Question: Just starting with CoreData and just wondering, how to create "complex" 'FetchRequest'. I have following data-structure (minified for question):

There are several books and several people (creators). Creators can be an author, translator, illustrator (...). Some "Creator" have several "roles", that's why I ended up with the "CreatorBook-Entity", because sometimes the same creator has different roles for different books..
Anyway... In the app I show the 'Book' and there's a CollectionView with other 'Books' from the same Author (='Creator' with the 'role= Author'). I tried to create a 'FetchRequest' but didn't know how to combine the different Entities, so at the moment I iterate through CoreData like the following:
'''
//Get all Creators from Book and get the first Author
Creator* author;
NSSet* creatorSet = self.book.creator;
if( [creatorSet count] > 0 ){
for(CreatorBook *uObjects in creatorSet){
if([uObjects.role isEqualToString:@"Author"]){
author = uObjects.creator;
break; //get first author
}
}
}
//Get all the Book from the same Author
if(author != nil){
NSSet* authorBooks = author.book;
NSMutableArray* books = [[NSMutableArray alloc] init];
for(CreatorBook* object in authorBooks){
Book* a = object.book;
[books addObject:a];
}
_authorBookCollection = books;
[self.bookPreview reloadData];
}
'''
Is there a way to get the same result with one 'FetchRequest'?
How can I get all 'Books' if there are more than one 'Author'? (my code above stops at the first)
Is it possible to fetch all 'Books' ordered by an attribute from Creator (for example the authors fullname (more than one author -> show book several times))?
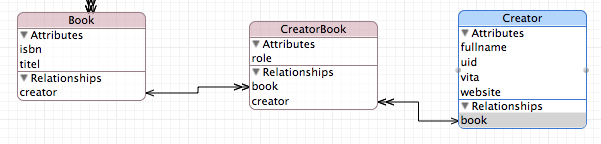
Answer: First, your attribute name 'creator' for the Book entity is misleading. Potentially, a book has more than one creator, i.e. an author, illustrator, etc. So I used 'creators' (in the plural) to reflect the to-many relationship. Similarly, I renamed the to-many relationship from Creator to the join table 'books'.
Second, I am assuming that the book has only one author - or one creator with the same role. Of course, it is thinkable that this could be different (there is a solution for that case as well).
'''
NSSet *creatorsOfThisBook = book.creators;
Creator *authorOfThisBook = [[creatorsOfThisBook filteredSetUsingPredicate:
[NSPredicate predicateWithFormat:@"role = %", @"author"]] anyObject];
NSSet *booksByThisAuthor = [[authorOfThisBook.books filteredSetUsingPredicate:
[NSPredicate predicateWithFormat:@"role = %", @"author"]]
valueForKeyPath:@"book"];
'''
You can see that if a Creator is only an author, you could leave out the second predicate.